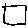
Label: square